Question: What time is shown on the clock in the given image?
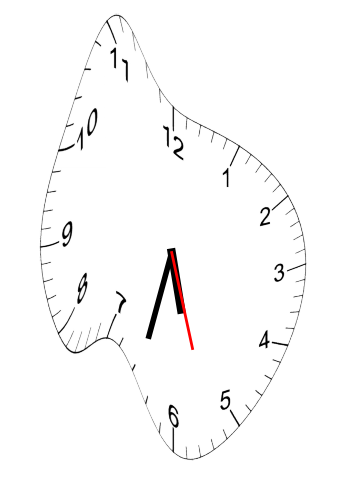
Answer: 05:32:27